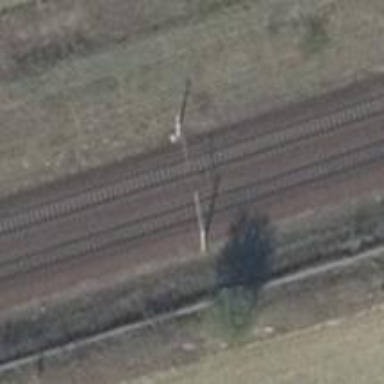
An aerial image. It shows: Railway with electrified contact lines.